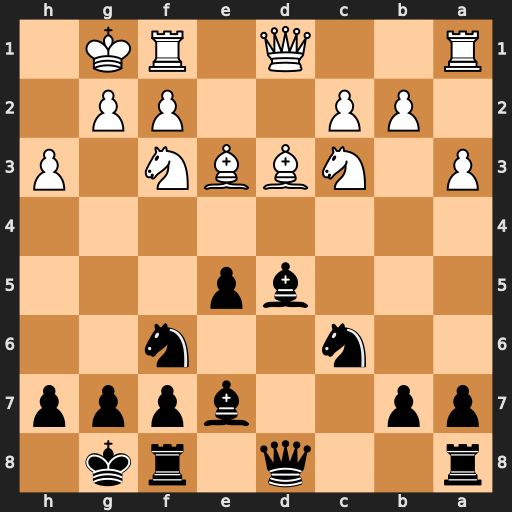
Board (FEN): r2q1rk1/pp2bppp/2n2n2/3bp3/8/P1NBBN1P/1PP2PP1/R2Q1RK1
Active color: b
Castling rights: -
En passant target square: -
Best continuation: e4 Bxe4 Bxe4 Nxe4 Nxe4